Question: I recently installed Docker on my Raspberry Pi 4 and connected it to a portrainer instance on my other server. On my Raspberry Pi I created two docker containers, but somehow docker automatically creates random ubuntu containers with names like:
I don't have an idea why it is doing this: /

But when I delete those Containers, a few hours later there are some other containers again.
I hope anyone can help me with that kind of problem.
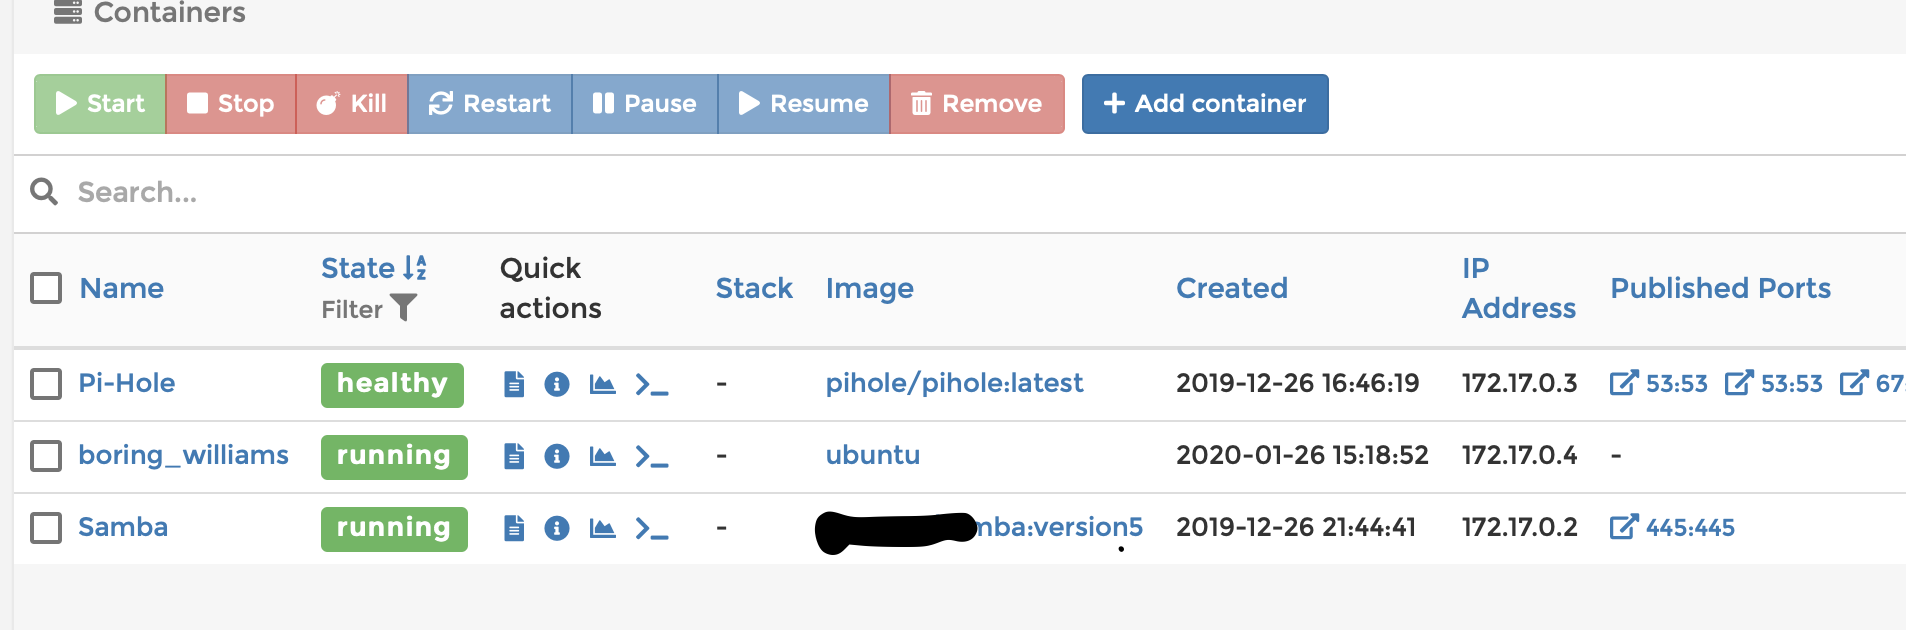
Answer: Ok i think i solved this question...
I run this webinterface (Portrainer) on my public hosted server. And i only shared my ip with my port for Portrainer as "Endpoint" and now i have disabled the port on my raspberry for all other IPs then my Raspberry PI. And now i solved this problem. No container is created anymore. I came up to this solution, because i saw the infos, this container was created and it "wgets" some ".sh"-file from some ip with executing some shell commands. And i thought, "this is not from mine, this is someone want to mine some bitcoins on my raspberry". (because this script downloaded some mining scripts.....
:PS: My english is very bad. But i hope it helped someone other.